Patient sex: M
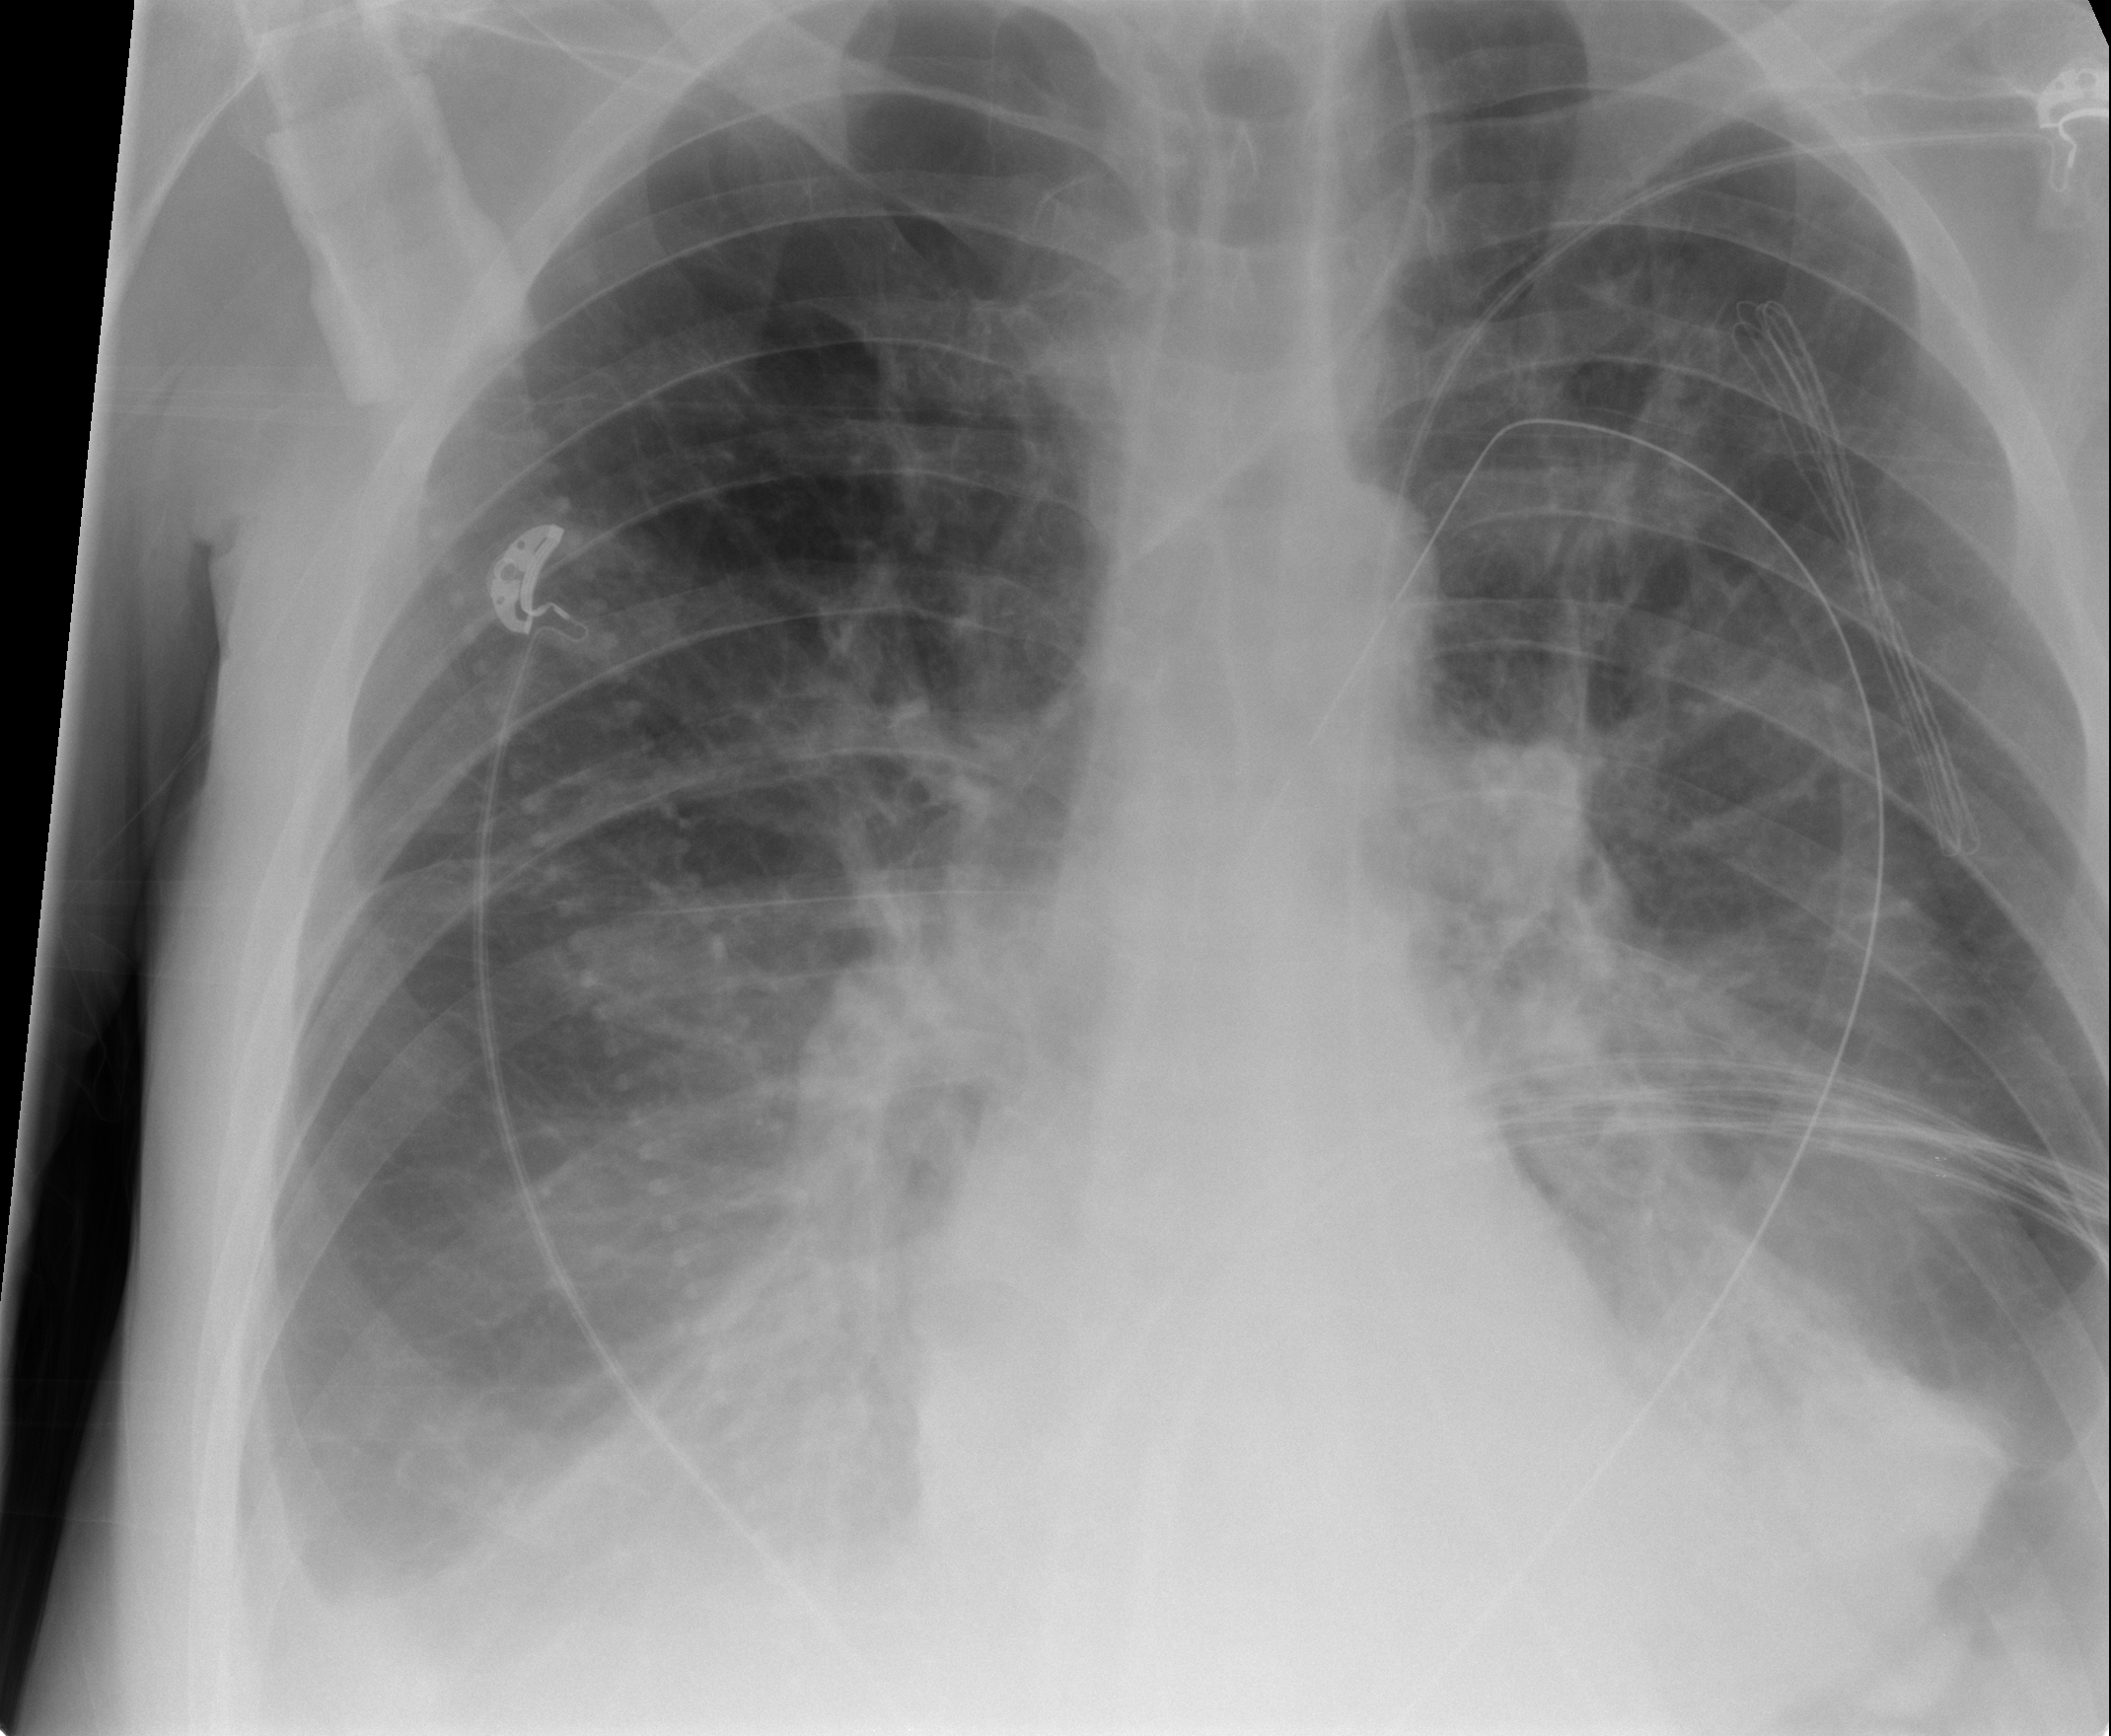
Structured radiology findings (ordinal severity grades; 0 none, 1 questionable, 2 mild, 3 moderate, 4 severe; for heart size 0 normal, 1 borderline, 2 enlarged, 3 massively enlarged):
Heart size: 0
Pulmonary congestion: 1
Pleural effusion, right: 2
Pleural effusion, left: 2
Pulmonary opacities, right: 0
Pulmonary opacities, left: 1
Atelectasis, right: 2
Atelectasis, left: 2